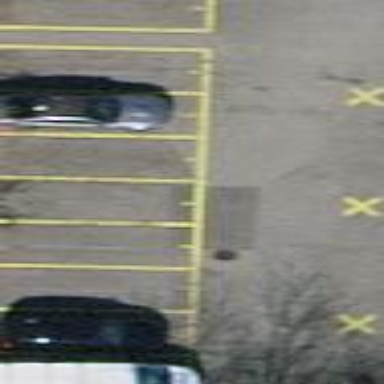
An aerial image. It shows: Parking area with surface.